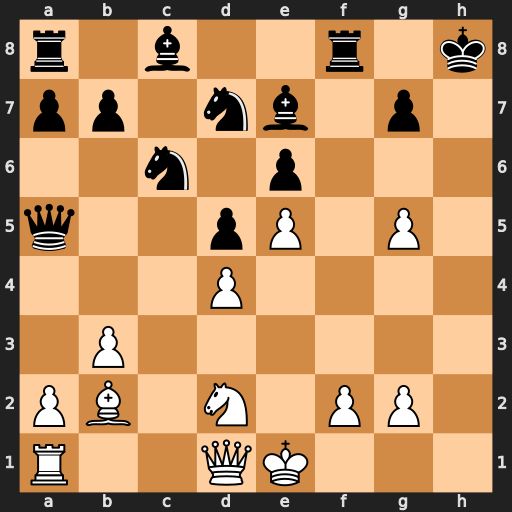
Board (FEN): r1b2r1k/pp1nb1p1/2n1p3/q2pP1P1/3P4/1P6/PB1N1PP1/R2QK3
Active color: w
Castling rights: Q
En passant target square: -
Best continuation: Qh5+ Kg8 g6 Qxd2+ Kxd2 Bg5+ Qxg5